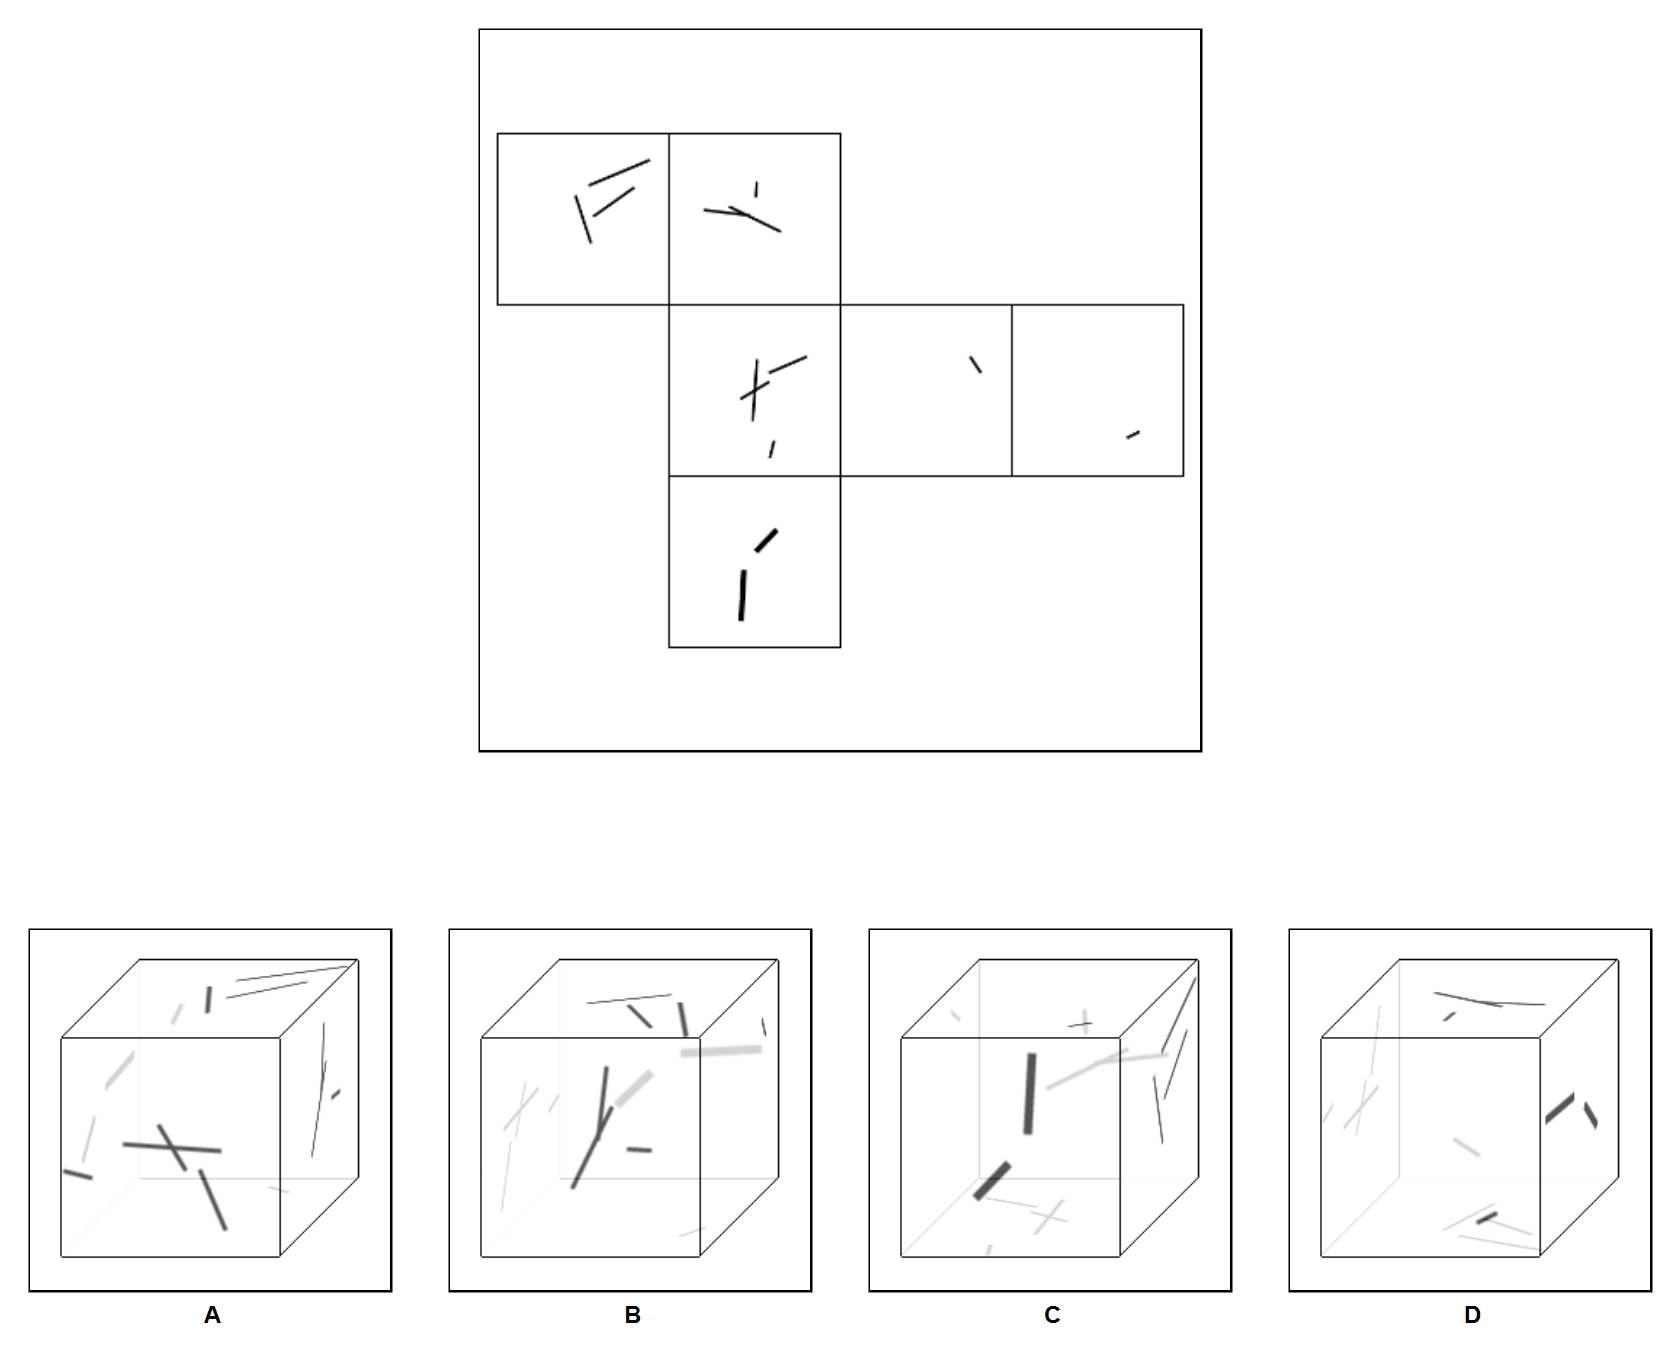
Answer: D